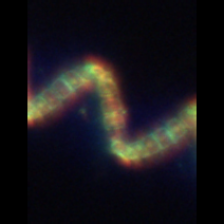
Taxon: Chaetoceros
Group: Diatoms